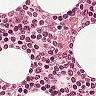
Metastatic tissue present: no